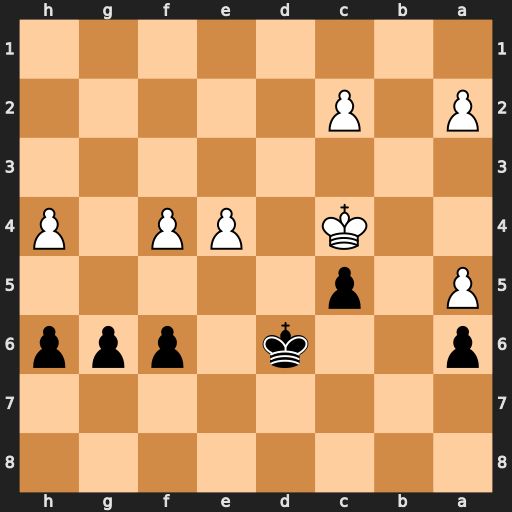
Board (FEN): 8/8/p2k1ppp/P1p5/2K1PP1P/8/P1P5/8
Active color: b
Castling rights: -
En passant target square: -
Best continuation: g5 hxg5 hxg5 e5+ Ke6